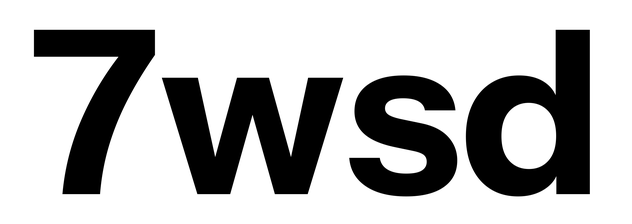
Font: InstrumentSans_Bold